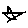
Label: star